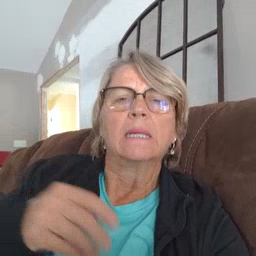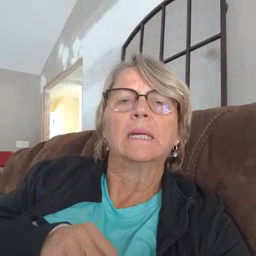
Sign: many